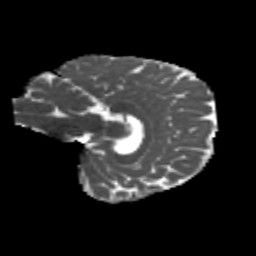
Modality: MD
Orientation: sagittal
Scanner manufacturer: siemens
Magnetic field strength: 3 T
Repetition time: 4.16 s
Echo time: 0.0806 s